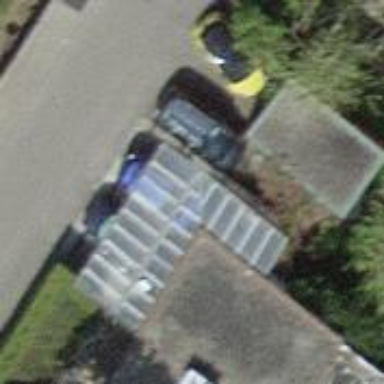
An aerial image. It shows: View of roof of building.